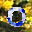
Label: 0